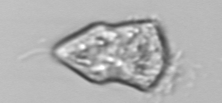
Label: Strombidium_inclinatum